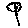
Label: flower